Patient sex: M
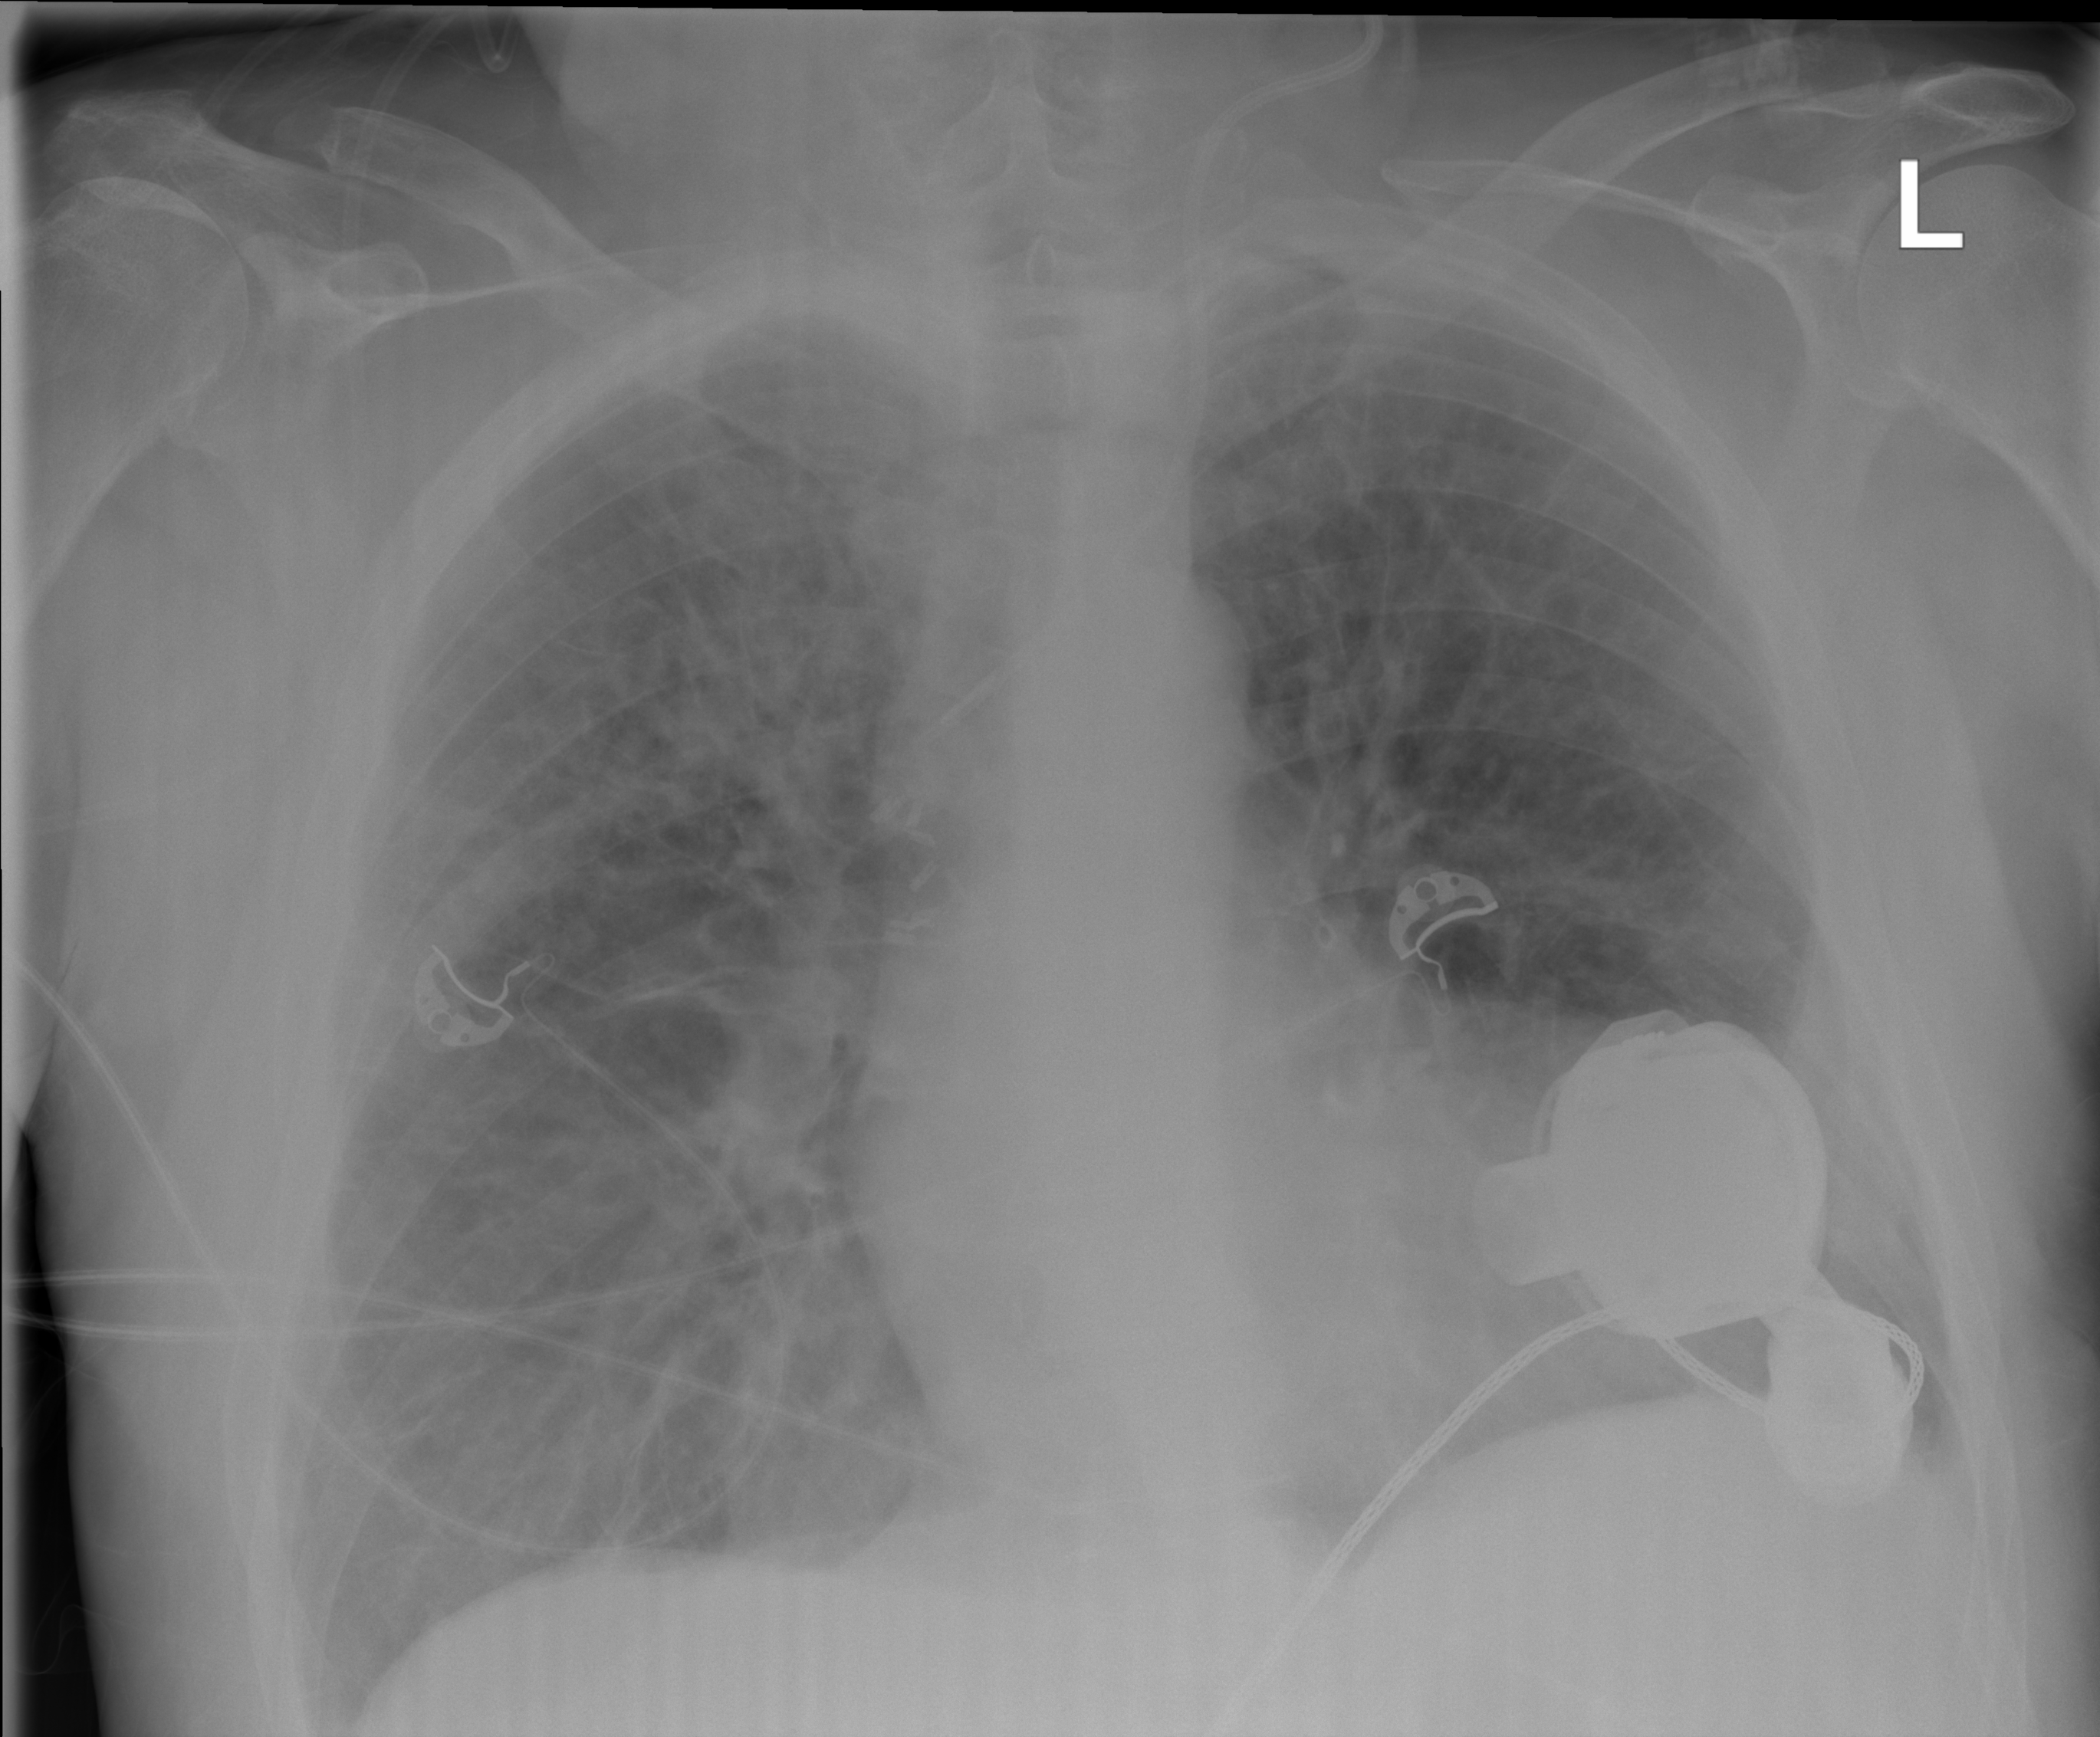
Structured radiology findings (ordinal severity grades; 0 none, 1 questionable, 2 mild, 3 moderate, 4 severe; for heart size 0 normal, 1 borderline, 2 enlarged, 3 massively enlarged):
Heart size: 2
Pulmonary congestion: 2
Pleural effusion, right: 0
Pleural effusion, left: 1
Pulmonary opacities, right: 2
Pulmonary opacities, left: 0
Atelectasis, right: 2
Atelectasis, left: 1